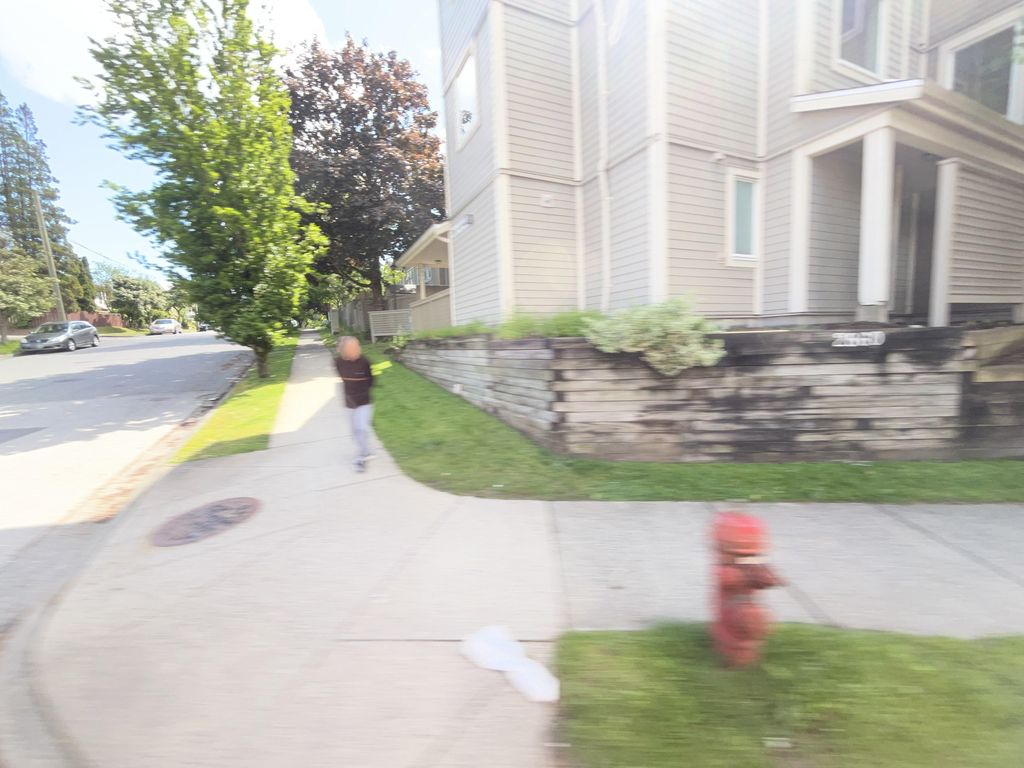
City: vancouver